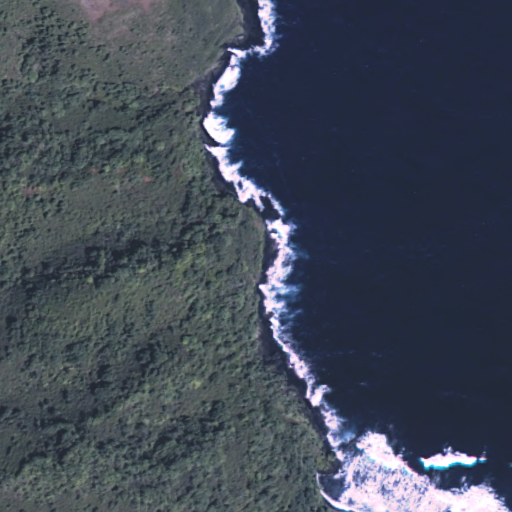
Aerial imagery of cape in Hawaii named Nāninini containing only unknown